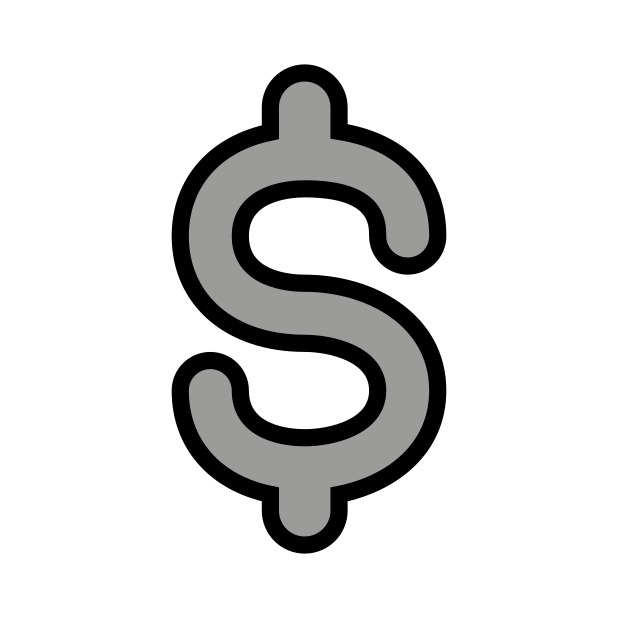
Emoji: 💲
Name: heavy dollar sign
Unicode: 0x1f4b2